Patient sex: M
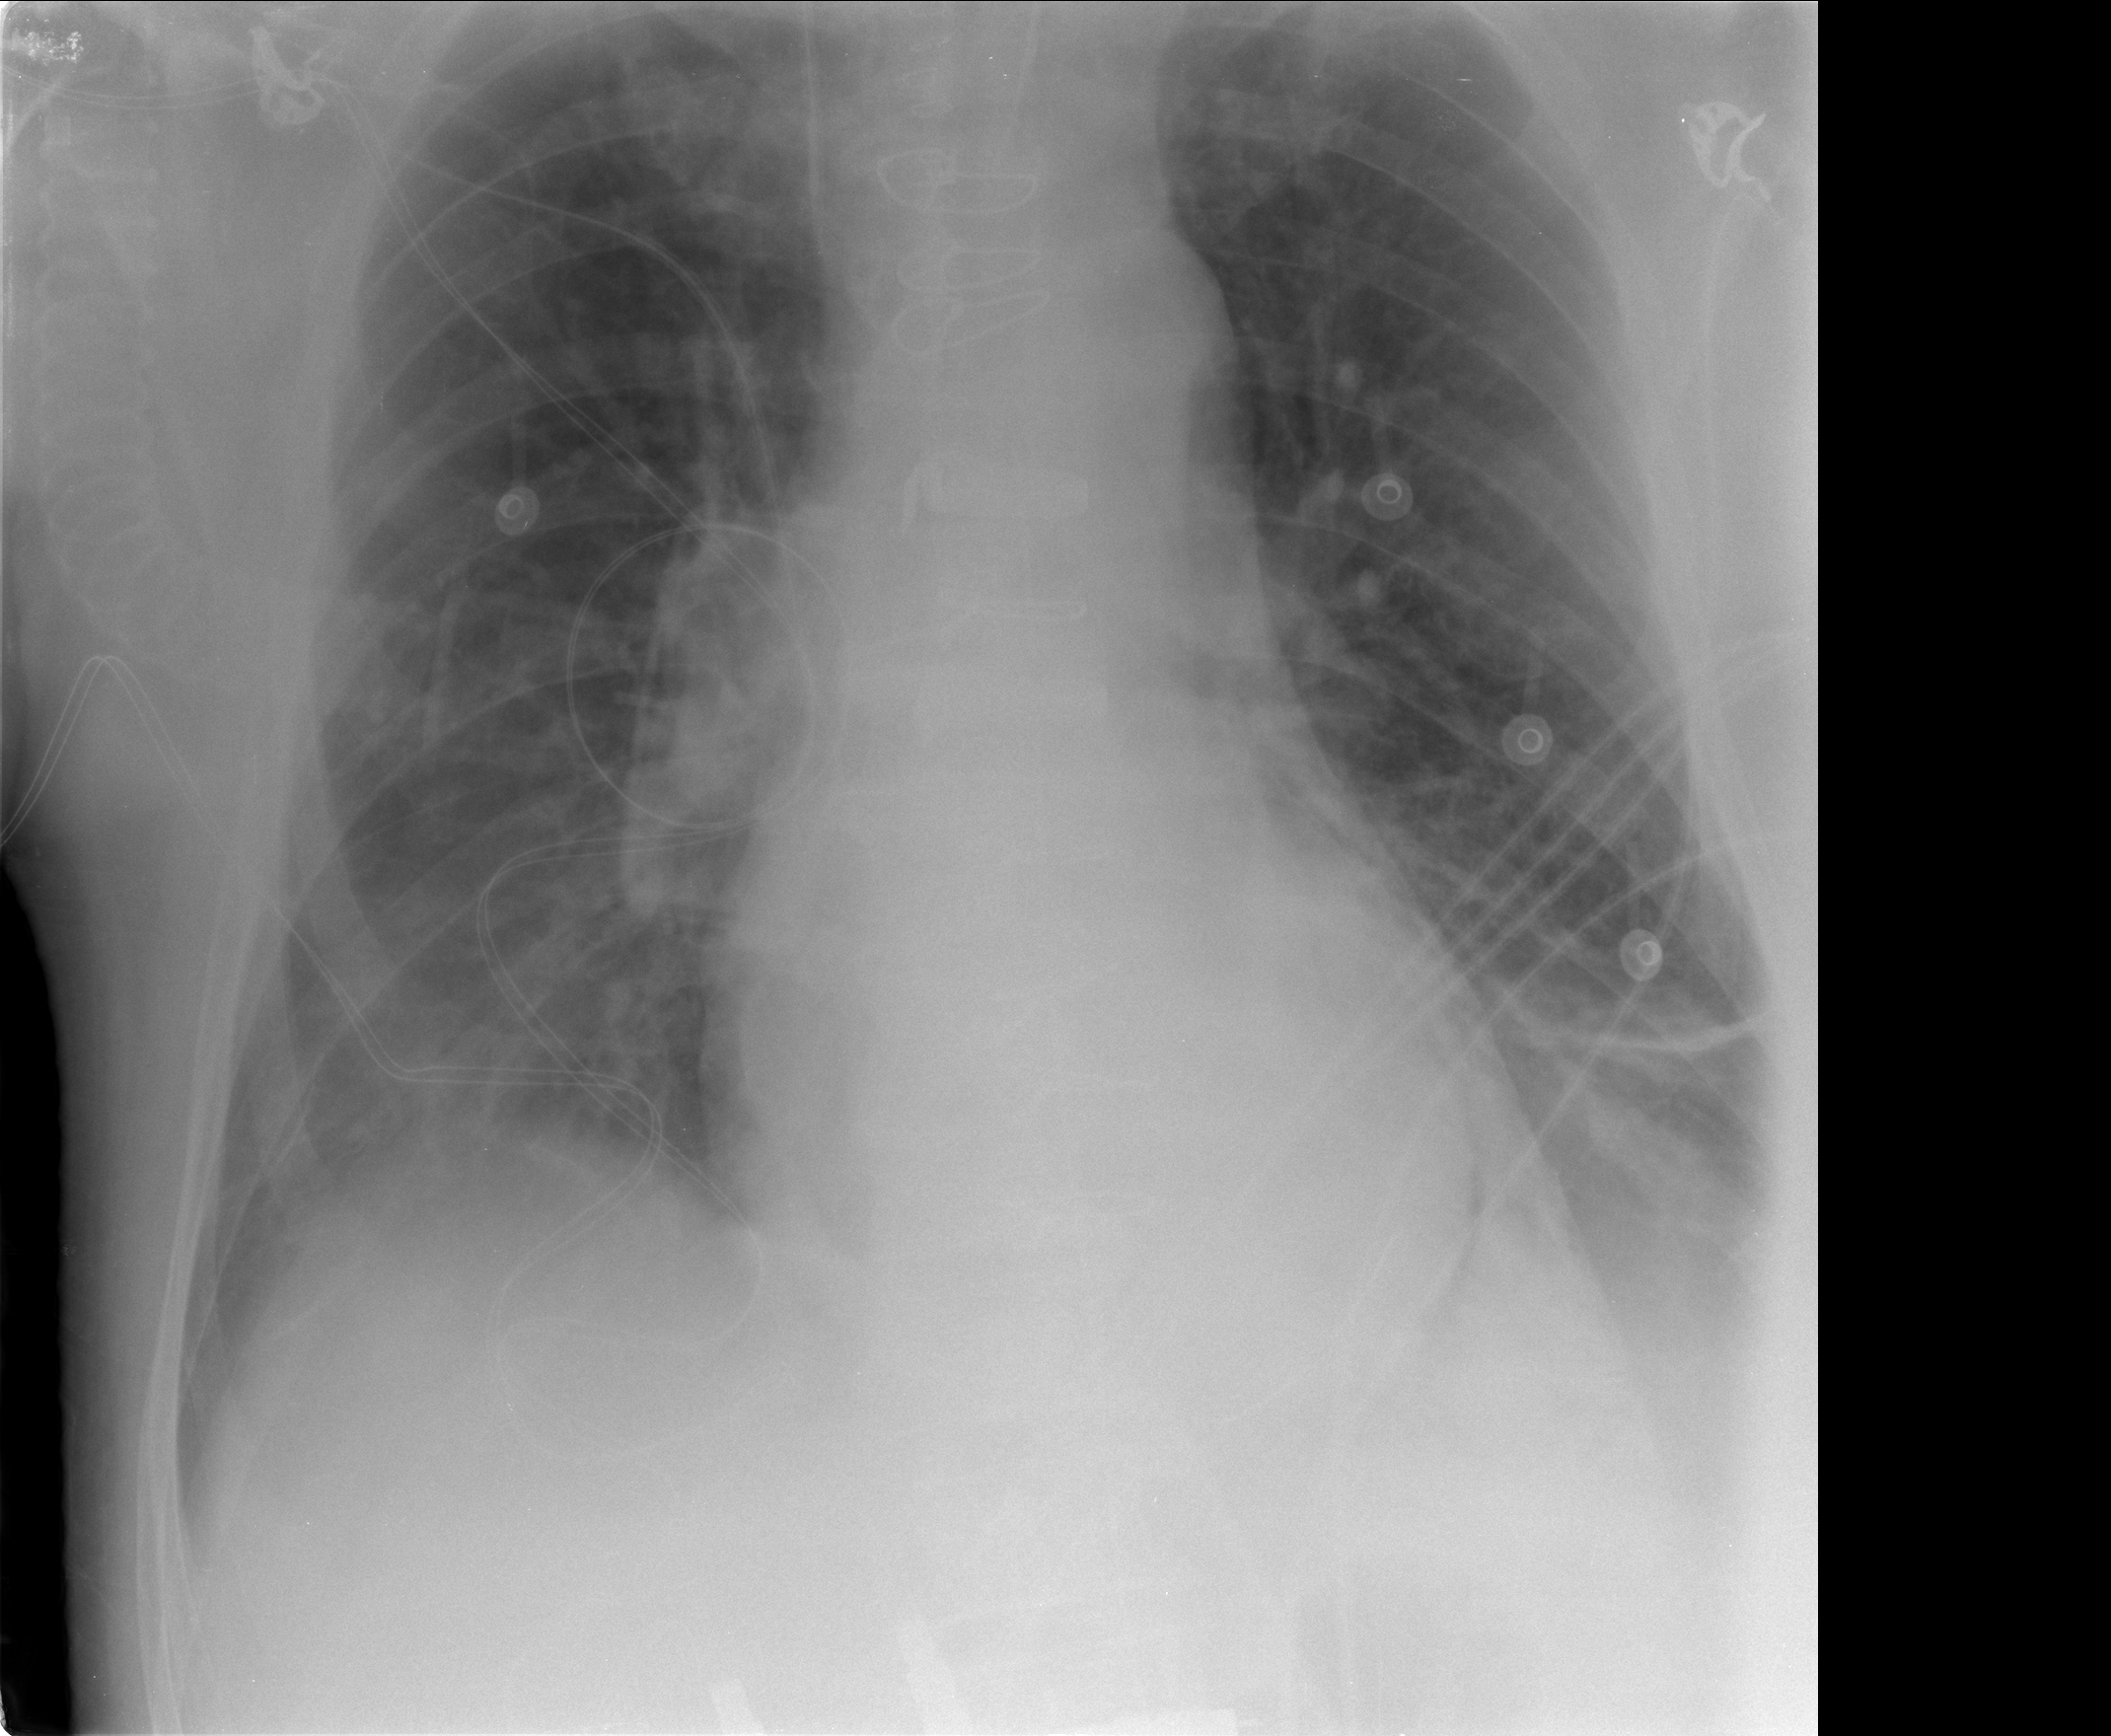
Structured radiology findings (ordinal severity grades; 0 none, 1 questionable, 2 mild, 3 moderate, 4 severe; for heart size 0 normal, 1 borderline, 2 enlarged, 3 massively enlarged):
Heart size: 0
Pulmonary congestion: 0
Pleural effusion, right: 0
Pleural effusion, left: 0
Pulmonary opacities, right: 0
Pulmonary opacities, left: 0
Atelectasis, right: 1
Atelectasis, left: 1